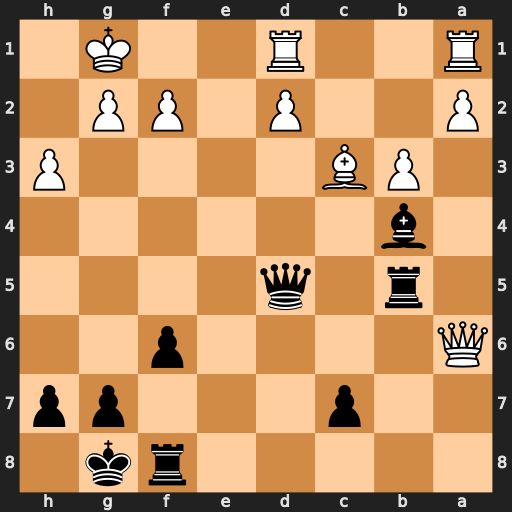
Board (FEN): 5rk1/2p3pp/Q4p2/1r1q4/1b6/1PB4P/P2P1PP1/R2R2K1
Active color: b
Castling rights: -
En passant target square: -
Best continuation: Ra8 Qxb5 Qxb5